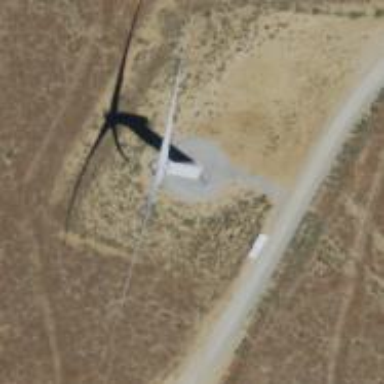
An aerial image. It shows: Wind turbine generator that utilizes wind as its source for generating electricity. It is of the horizontal axis type.